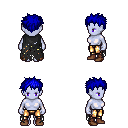
a pixel art fantasy rpg character, female body template, dark elf, purple skin, black tattered cape, gold greaves, blue bedhead hairstyle, brown shoes, four views (front, back, left, right), 2x2 character sprite sheet, small pixel art, hard edges, no anti-aliasing